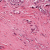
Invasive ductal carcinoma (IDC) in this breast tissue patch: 1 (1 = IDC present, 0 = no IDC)